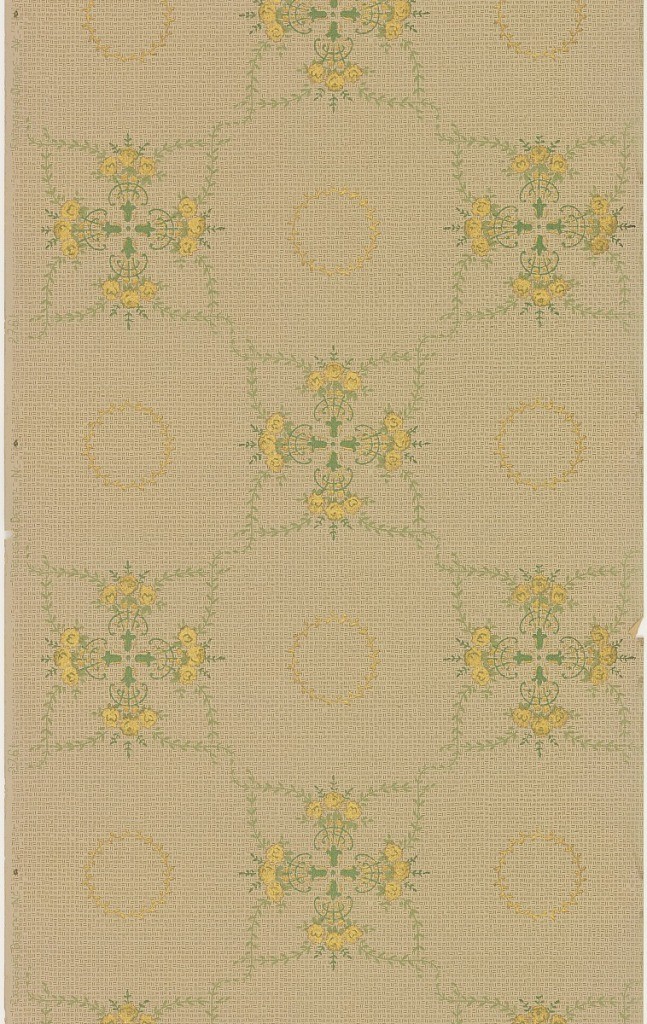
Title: Ceiling paper
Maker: S.A. Maxwell & Co.
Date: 1905–1915
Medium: Machine-printed paper
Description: Quatrefoil motifs composed of foliate scrolls and floral bouquets. A wreath is centered in the void between quatrefoils. Printed in green and metallic gold on tan ground containing weave pattern.